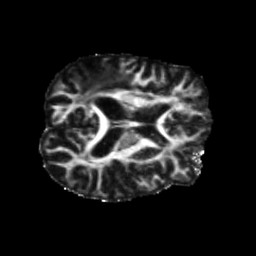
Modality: FA
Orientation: axial
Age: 47
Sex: male
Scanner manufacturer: siemens
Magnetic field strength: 3 T
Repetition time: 5.25 s
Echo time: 0.08 s